Question: I am looking for solution only using power query, Because after this solution, i have some more data forming.

I have sales table with multiple type of sales units.
I want same sales table with additional columns of transforming units & values to base unit and multiplied values.
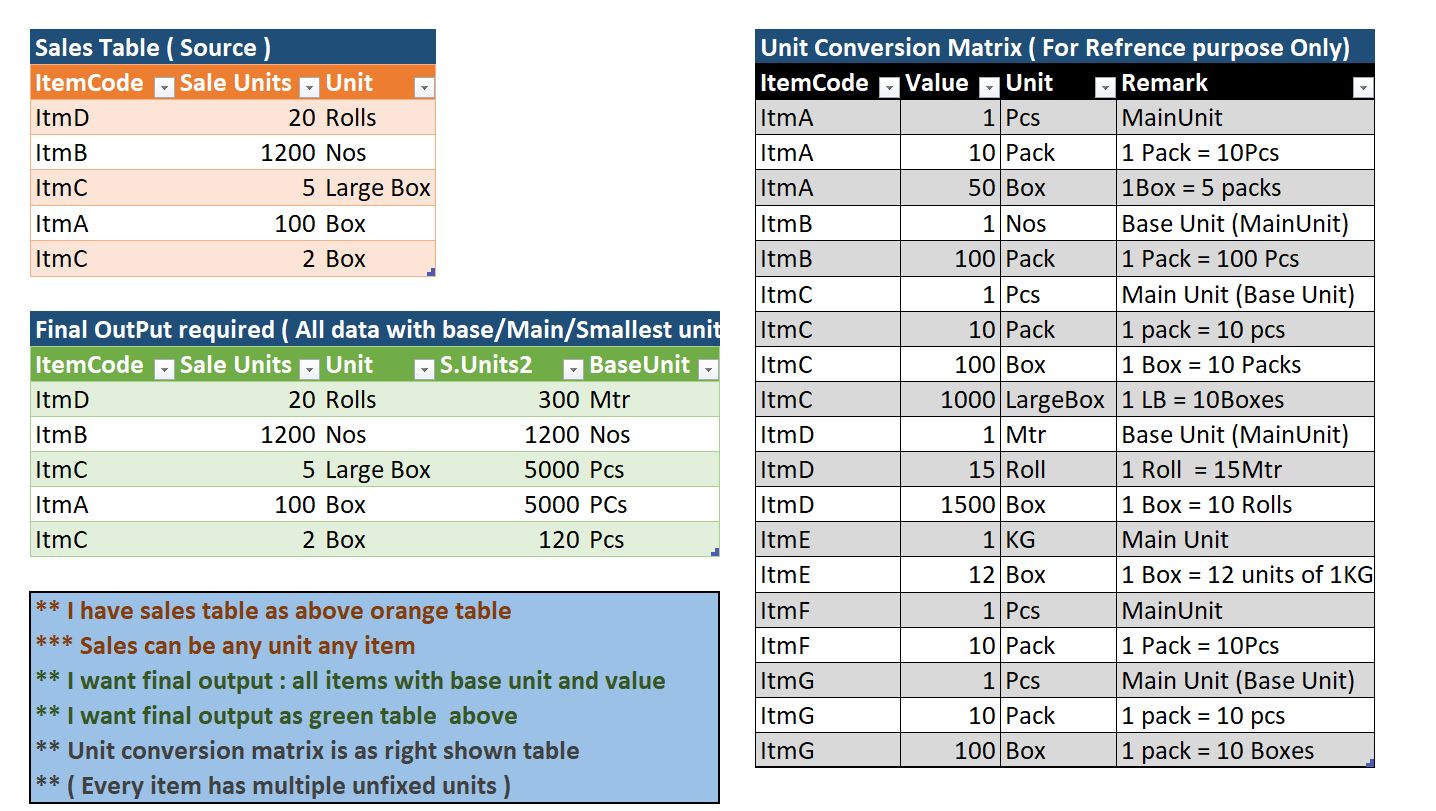
Answer: First off, your data needs to be consistent in both your source and conversion tables if you intend to reference the information between the two. You can't use "Rolls" in one and "Roll" in the other to refer to the same thing. Likewise you can't use "Large Box" and "LargeBox" for that purpose. I changed "Rolls" to "Roll" and "LargeBox" to "Large Box." With that said...
Start by loading both tables into PowerQuery. In other words, you'll have two queries: one for your Sales Table and one for your Unit Conversion Matrix. ()
Select the query for the , to edit it. You should see something like this.
<URL>
You'll need to add your Base Unit to each row, so that it is available later, for the final table. So that's what these next two steps will do.
Click Add Column > Custom Column, and fill out the screen like this:
<URL>
...and click OK to see something like this:
<URL>
Click on the BaseUnit column to select it, then click Transform > Fill > Down, to get something like this:
<URL>
Now you'll shift to your Sales Table. Select the query for your , to edit it. Once you have it selected, you should see something like this:
<URL>
Click Home > Merged Queries, and fill out the screen like this, using whatever name you used for your Unit Conversion Matrix where you see UnitConversionMatrix:
<URL>
...and click OK.
Then click the <URL> at the top right of the new column that was just added:
<URL>
...and set up the dialog box like this:
<URL>
...and click OK to see something like this:
<URL>
Then click Add Column > Custom Column, and set it up like this:
<URL>
...and click OK to see something like this:
<URL>
Then you can remove the Value column and move the S.Units2 column to get this:
<URL>
Lastly, I think you might have had a math error for your ItmC calculation that yielded 120 for S.Units2. If 1 box = 10 packs and 1 pack = 10 pieces, then 2 boxes should equal 2*(10*10 pieces), which is 200 pieces, right?